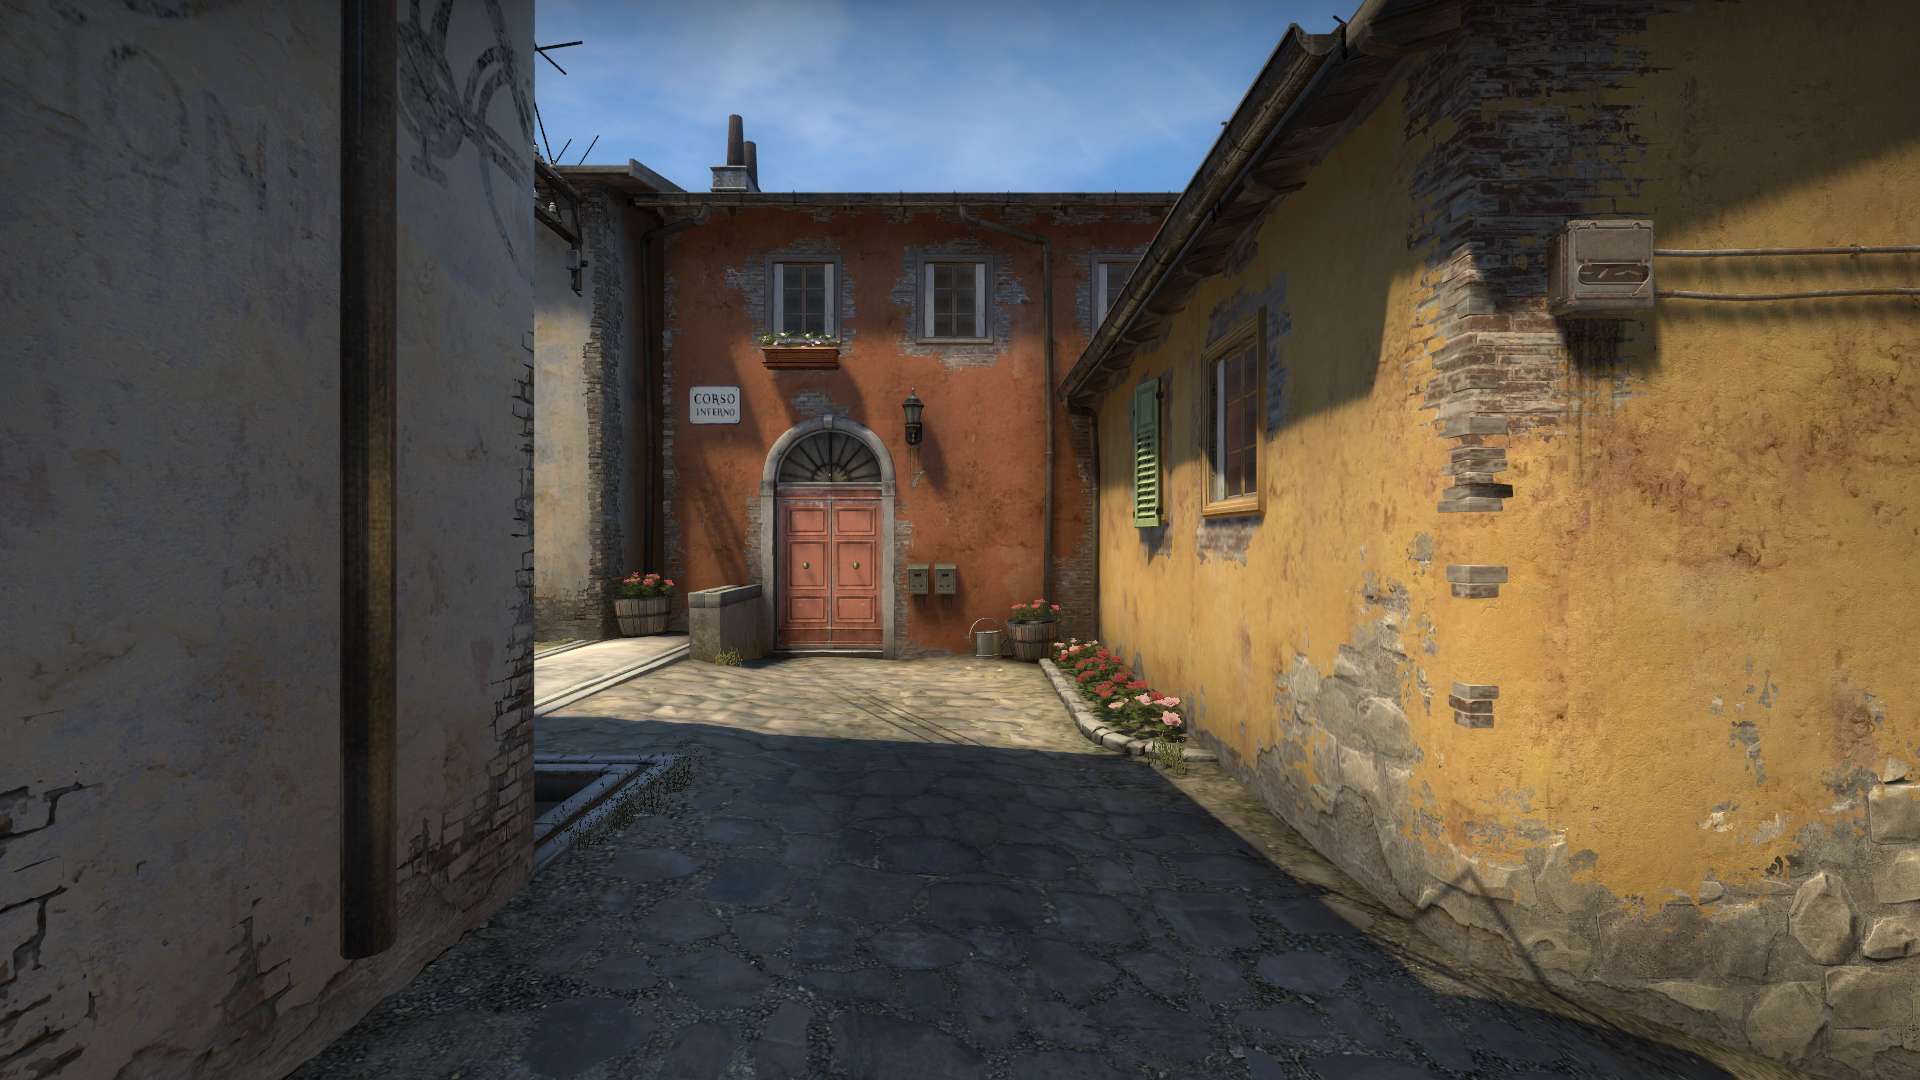
Map: de_inferno